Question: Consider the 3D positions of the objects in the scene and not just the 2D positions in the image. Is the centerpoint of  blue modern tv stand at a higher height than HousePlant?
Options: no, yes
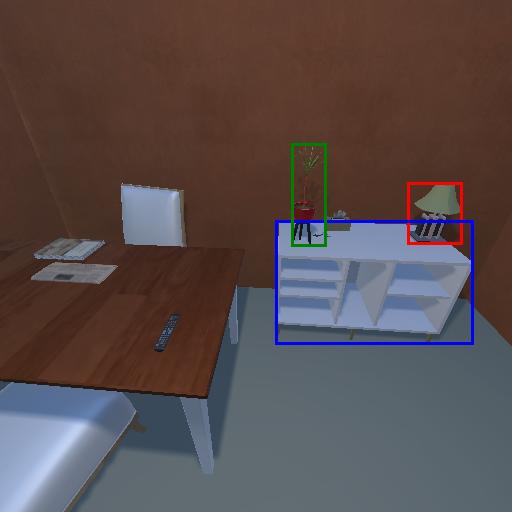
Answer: no